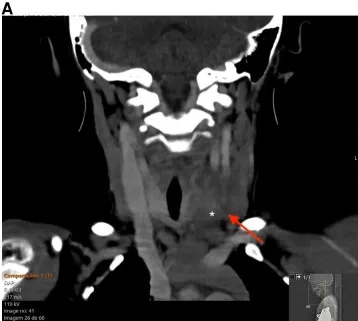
Contrast-enhanced CT of the neck. (A) coronal reformat displaying a ill-defined inflammatory mass (arrow) infiltrating the left lobe of the thyroid gland.
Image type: radiology (ct)